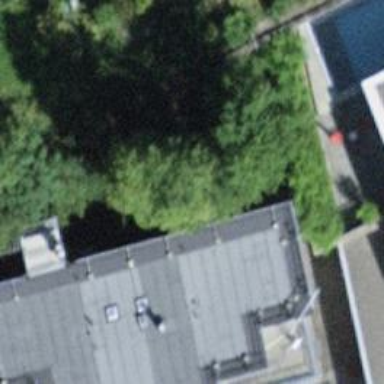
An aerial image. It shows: Hotel building.